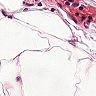
Metastatic tissue present: no